Question: I have been trying to create a filter (image shown below) using bootstrap tabs and jQuery but I don't know how to get the value from the 2 select options and applying to the search button.
What I need is get the value from the 2 select boxes and apply that to the search button so that the content will be displayed below.
See the image below.

'''
<!doctype html>
<html lang="en">
<head>
<!-- Required meta tags -->
<meta charset="utf-8">
<meta name="viewport" content="width=device-width, initial-scale=1">
<!-- Bootstrap CSS -->
<link href="https://cdn.jsdelivr.net/npm/bootstrap@5.0.0-beta1/dist/css/bootstrap.min.css" rel="stylesheet" integrity="sha384-giJF6kkoqNQ00vy+HMDP7azOuL0xtbfIcaT9wjKHr8RbDVddVHyTfAAsrekwKmP1" crossorigin="anonymous">
<title>Hello, world!</title>
</head>
<body>
<select id="mySelect">
<option data-target="#home">2017</option>
<option data-target="#profile">2018</option>
<option data-target="#messages">2019</option>
<option data-target="#settings">2020</option>
</select>
<select id="month">
<option data-target="#home">Jan</option>
<option data-target="#profile">feb</option>
<option data-target="#messages">March</option>
<option data-target="#settings">April</option>
</select>
<button> search </button>
<div class="tab-content">
<div class="tab-pane active" id="home">
Div 1
</div>
<div class="tab-pane" id="profile">
Div 2
</div>
<div class="tab-pane" id="messages">
Div 3
</div>
<div class="tab-pane" id="settings">
Div 4
</div>
</div>
<script src="https://code.jquery.com/jquery-3.5.1.slim.min.js" integrity="sha384-DfXdz2htPH0lsSSs5nCTpuj/zy4C+OGpamoFVy38MVBnE+IbbVYUew+OrCXaRkfj" crossorigin="anonymous"></script>
<script src="https://cdn.jsdelivr.net/npm/popper.js@1.16.1/dist/umd/popper.min.js" integrity="sha384-9/reFTGAW83EW2RDu2S0VKaIzap3H66lZH81PoYlFhbGU+6BZp6G7niu735Sk7lN" crossorigin="anonymous"></script>
<script src="https://cdn.jsdelivr.net/npm/bootstrap@4.5.3/dist/js/bootstrap.min.js" integrity="sha384-w1Q4orYjBQndcko6MimVbzY0tgp4pWB4lZ7lr30WKz0vr/aWKhXdBNmNb5D92v7s" crossorigin="anonymous"></script>
<script>
$('#mySelect').on('change', function(e) {
var $optionSelected = $("option:selected", this);
$optionSelected.tab('show')
});
$('#month').on('change', function(e) {
var $optionSelected = $("option:selected", this);
$optionSelected.tab('show')
});
</script>
</body>
</html>
'''
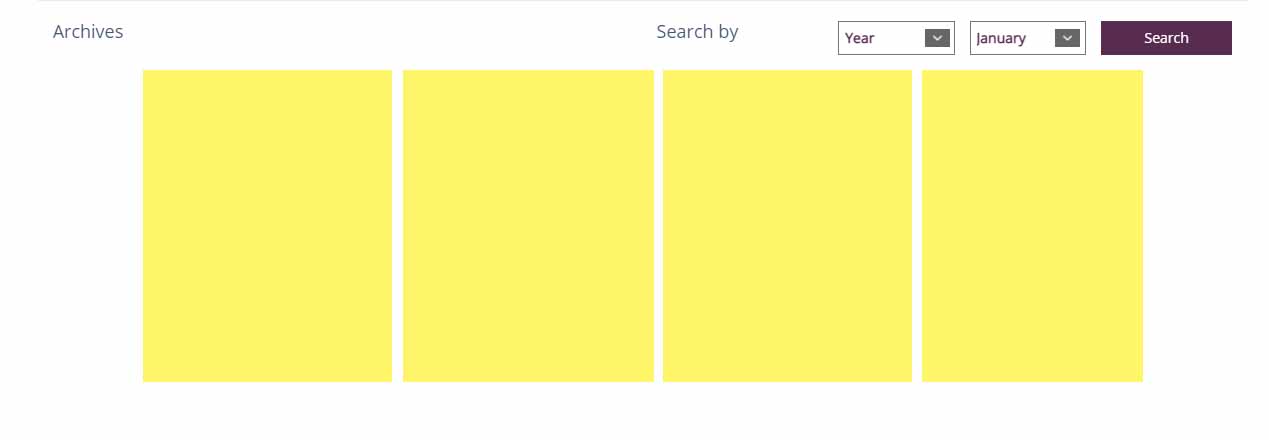
Answer: '''
<!doctype html>
<html lang="en">
<head>
<!-- Required meta tags -->
<meta charset="utf-8">
<meta name="viewport" content="width=device-width, initial-scale=1">
<!-- Bootstrap CSS -->
<link href="https://cdn.jsdelivr.net/npm/bootstrap@5.0.0-beta1/dist/css/bootstrap.min.css" rel="stylesheet" integrity="sha384-giJF6kkoqNQ00vy+HMDP7azOuL0xtbfIcaT9wjKHr8RbDVddVHyTfAAsrekwKmP1" crossorigin="anonymous">
<title>Hello, world!</title>
</head>
<body>
<select id="mySelect">
<option data-target="#home">2017</option>
<option data-target="#profile">2018</option>
<option data-target="#messages">2019</option>
<option data-target="#settings">2020</option>
</select>
<select id="month">
<option data-target="#home">Jan</option>
<option data-target="#profile">feb</option>
<option data-target="#messages">March</option>
<option data-target="#settings">April</option>
</select>
<button> search </button>
<div class="tab-content">
<div class="tab-pane active" id="home">
Div 1
</div>
<div class="tab-pane" id="profile">
Div 2
</div>
<div class="tab-pane" id="messages">
Div 3
</div>
<div class="tab-pane" id="settings">
Div 4
</div>
</div>
<script src="https://code.jquery.com/jquery-3.5.1.slim.min.js" integrity="sha384-DfXdz2htPH0lsSSs5nCTpuj/zy4C+OGpamoFVy38MVBnE+IbbVYUew+OrCXaRkfj" crossorigin="anonymous"></script>
<script src="https://cdn.jsdelivr.net/npm/popper.js@1.16.1/dist/umd/popper.min.js" integrity="sha384-9/reFTGAW83EW2RDu2S0VKaIzap3H66lZH81PoYlFhbGU+6BZp6G7niu735Sk7lN" crossorigin="anonymous"></script>
<script src="https://cdn.jsdelivr.net/npm/bootstrap@4.5.3/dist/js/bootstrap.min.js" integrity="sha384-w1Q4orYjBQndcko6MimVbzY0tgp4pWB4lZ7lr30WKz0vr/aWKhXdBNmNb5D92v7s" crossorigin="anonymous"></script>
<script>
$('#mySelect').on('change', function(e) {
var $optionSelected = $("option:selected", this);
$optionSelected.tab('show')
});
$('#month').on('change', function(e) {
var $optionSelected = $("option:selected", this);
$optionSelected.tab('show')
});
$('button').click(function(){
$('.tab-pane').hide();
var year =$('select[id=mySelect] option').filter(':selected').attr('data-target');
var month =$('select[id=month] option').filter(':selected').attr('data-target');
//alert("year : "+year+" month: "+ month);
if(year!=undefined){
$(year).show();
}
if(month!=undefined){
$(month).show();
}
});
</script>
</body>
</html>
'''